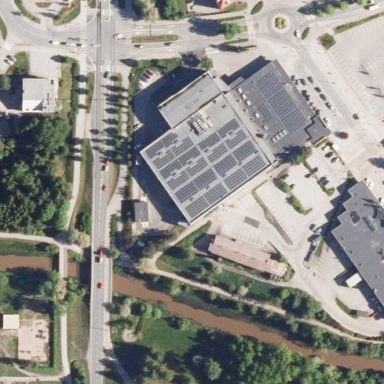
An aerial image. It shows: Supermarket building.